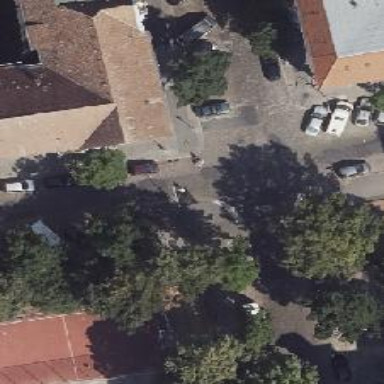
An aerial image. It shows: Bicycle parking located on the sidewalk.